Field crop: tomato
Growth stage: 1
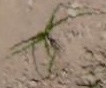
Species: cyperus